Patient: sex F, age 32
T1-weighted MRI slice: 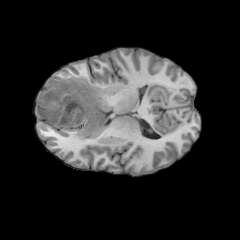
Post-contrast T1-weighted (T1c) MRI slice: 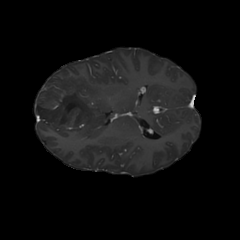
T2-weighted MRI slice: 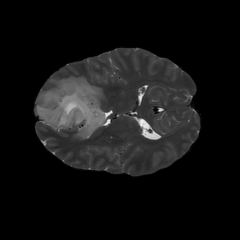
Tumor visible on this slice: yes
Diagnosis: Astrocytoma, IDH-mutant
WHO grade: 3